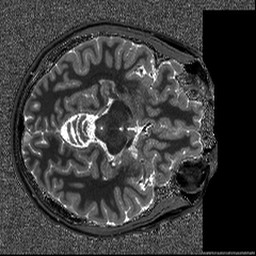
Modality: T1map
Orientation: axial
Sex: male